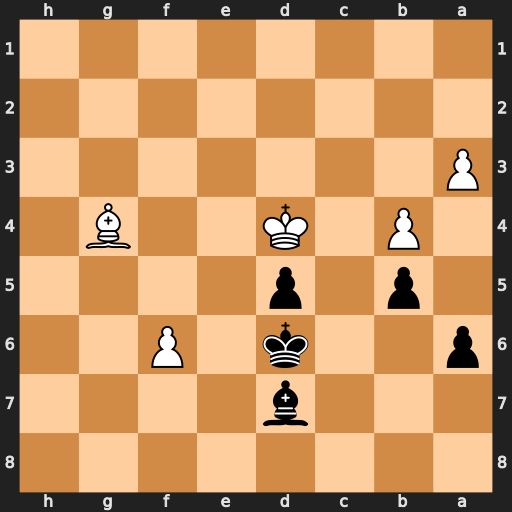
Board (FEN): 8/3b4/p2k1P2/1p1p4/1P1K2B1/P7/8/8
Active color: b
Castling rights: -
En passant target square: -
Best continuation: Bxg4 f7 Ke7 f8=Q+ Kxf8